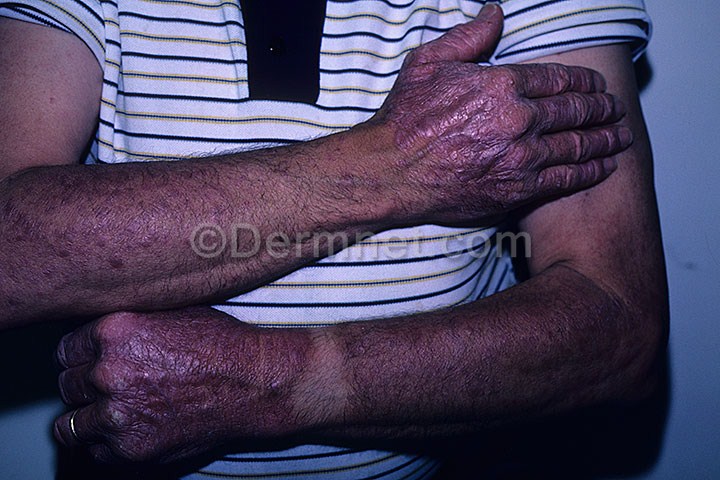
Disease: Exanthems and Drug Eruptions